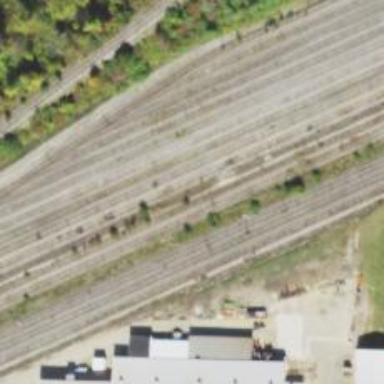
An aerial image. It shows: Railway yard used for servicing trains.